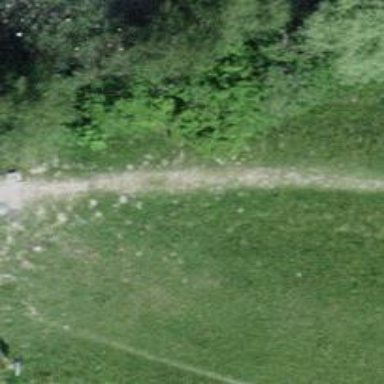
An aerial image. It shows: Unpaved footway.